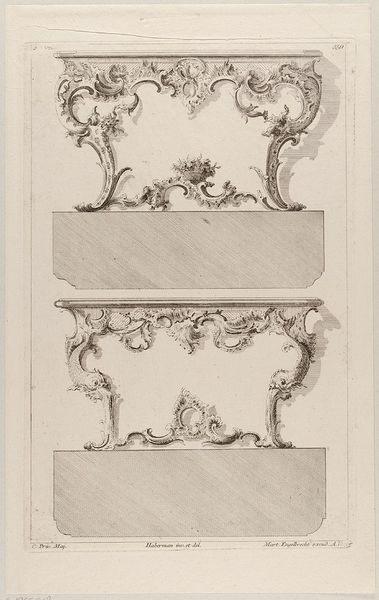
Titel: Zwei Wandtische
Künstler: Martin Engelbrecht
Standort: Hamburg
Institution: Museum für Kunst und Gewerbe Hamburg
Schlagwörter: weiß, grau, schwarz, skizze, säule, tisch, zeichnung, ornament, rokoko, ranken, bogen, zwei, fläche, grafik, graphik, ornate, interior, table, verzierung, korb, fotografie, photographie, bögen, druck, druckgraphik, schwarz weiss, druckgrafik, radierung, text, hässlich, beschriftung, kapitell, kunstgewerbe, schnörkel, plan, kunsthandwerk, beistelltisch, historisch, graphit, draft, rocaille, zeichnug, detail, wandtisch, carving, page, diagram, style, reproduktionen, grphit, industriedesign, details, druckerzeugnisse, muschelwerk, ornamentstich, vorlageblätter